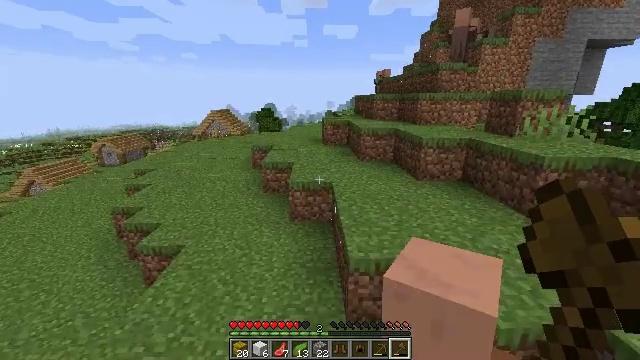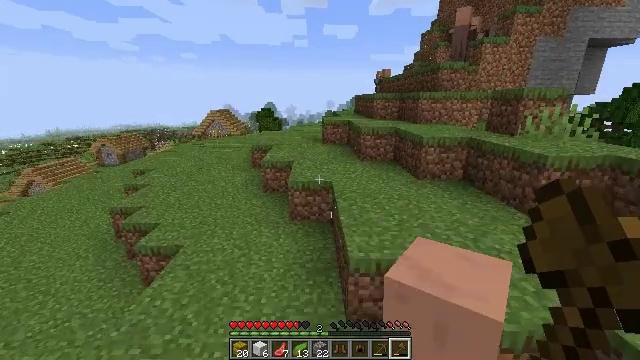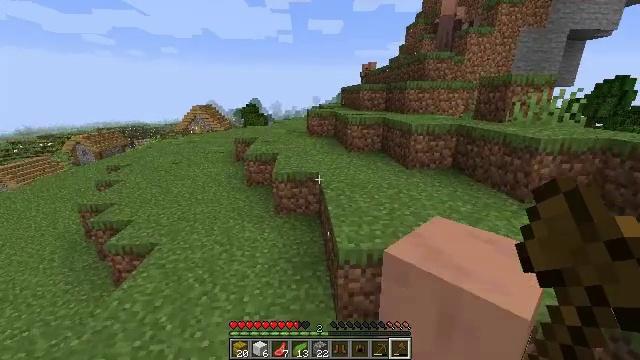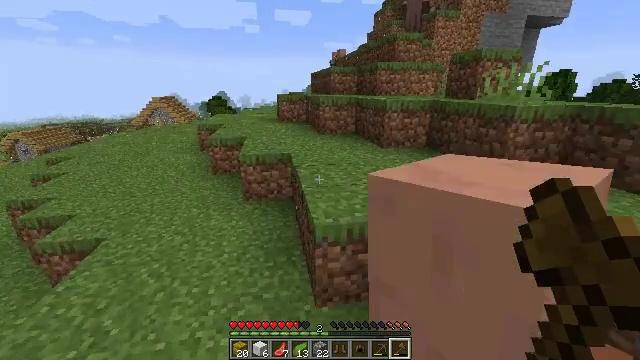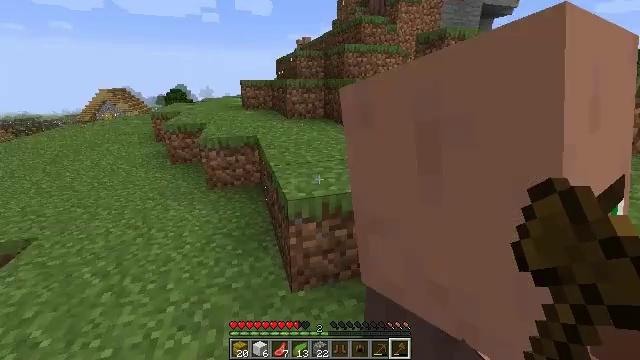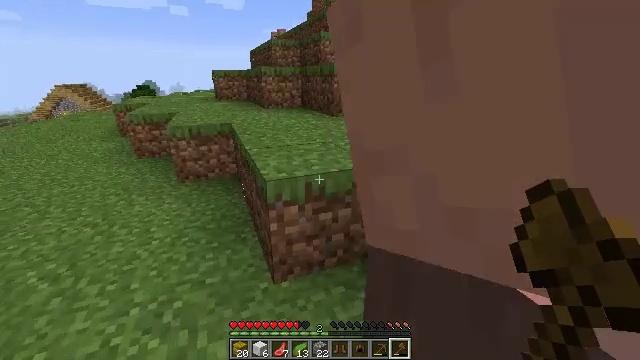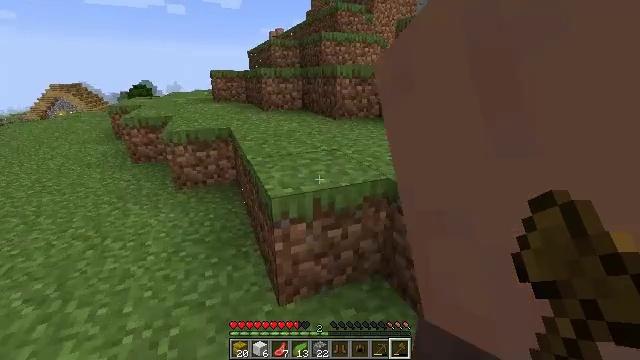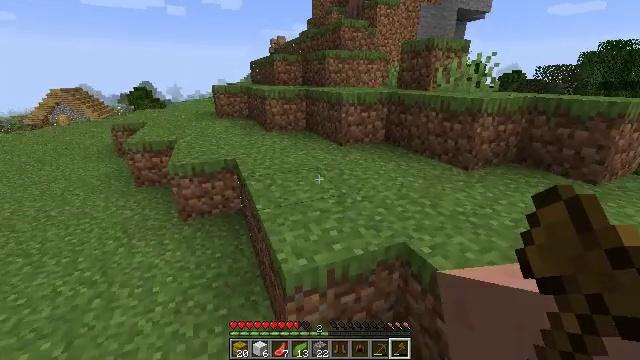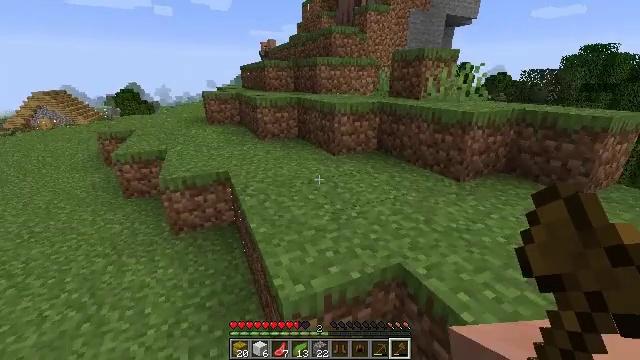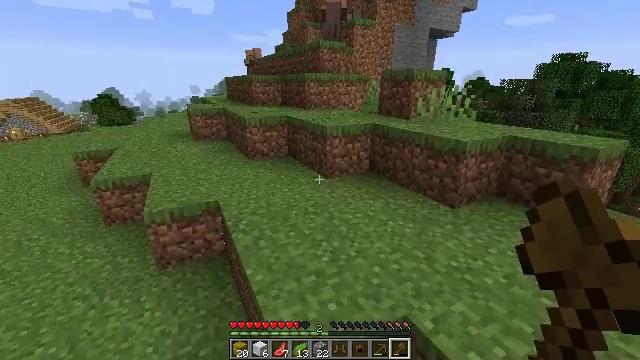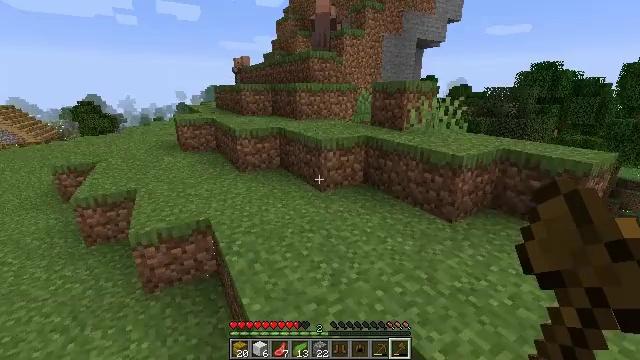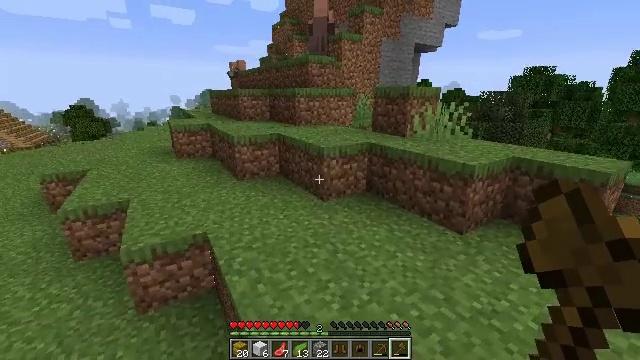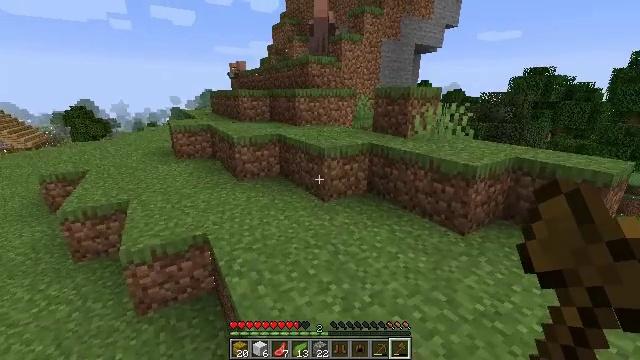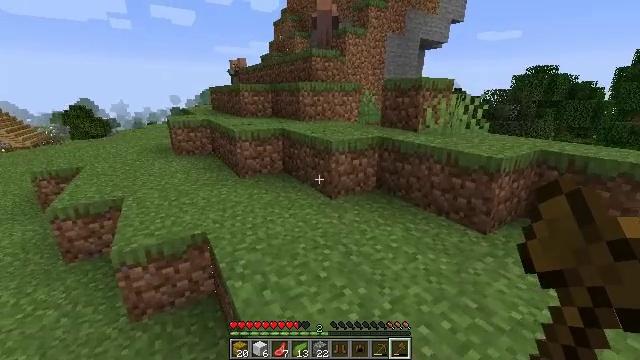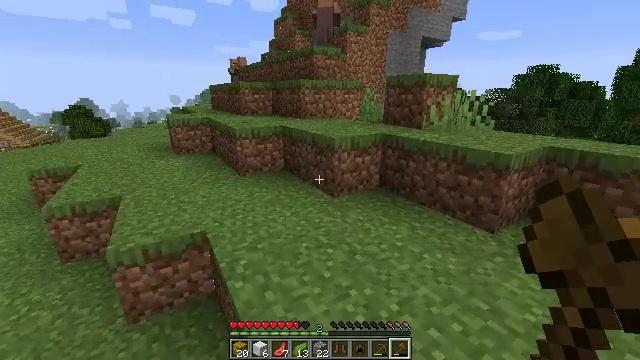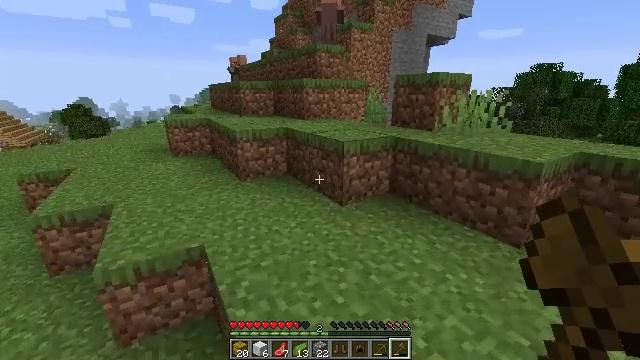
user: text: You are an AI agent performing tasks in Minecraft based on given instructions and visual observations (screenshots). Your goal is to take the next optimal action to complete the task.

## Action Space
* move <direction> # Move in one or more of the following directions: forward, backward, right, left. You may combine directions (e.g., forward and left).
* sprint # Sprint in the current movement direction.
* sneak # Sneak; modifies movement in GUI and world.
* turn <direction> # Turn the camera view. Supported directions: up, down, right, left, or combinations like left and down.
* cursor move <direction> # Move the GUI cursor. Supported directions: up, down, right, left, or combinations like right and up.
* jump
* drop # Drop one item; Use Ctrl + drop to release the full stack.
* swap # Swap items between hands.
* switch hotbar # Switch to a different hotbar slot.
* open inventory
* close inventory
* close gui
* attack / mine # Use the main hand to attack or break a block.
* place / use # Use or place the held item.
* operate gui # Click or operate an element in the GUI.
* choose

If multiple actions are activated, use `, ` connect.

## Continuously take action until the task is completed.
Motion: motion action
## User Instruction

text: Pick up the oxeye daisy.
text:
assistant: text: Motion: move forward, jump
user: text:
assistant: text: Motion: move forward, turn right, jump
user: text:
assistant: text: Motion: move forward, sprint, turn right and down, jump
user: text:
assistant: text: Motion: move forward, sprint, turn right and down, jump
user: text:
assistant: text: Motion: move forward, sprint, turn right, jump
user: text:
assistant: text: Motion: move forward, sprint, jump
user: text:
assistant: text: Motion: move forward, jump
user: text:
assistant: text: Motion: move forward, turn right, jump
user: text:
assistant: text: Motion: move forward, turn right, jump
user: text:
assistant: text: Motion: move forward, turn right and up, jump
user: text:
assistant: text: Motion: move forward, turn right, jump
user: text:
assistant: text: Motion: move forward, jump
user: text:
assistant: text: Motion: move forward, sprint, jump
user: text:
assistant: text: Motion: move forward, sprint, jump
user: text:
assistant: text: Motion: move forward, sprint, jump
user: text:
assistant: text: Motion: move forward, sprint, turn left, jump
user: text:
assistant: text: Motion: move forward, turn left, jump
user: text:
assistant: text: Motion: move forward, jump
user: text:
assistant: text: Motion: move forward, jump
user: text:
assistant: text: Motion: move forward, jump
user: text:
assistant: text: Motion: move forward, jump
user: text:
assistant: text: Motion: move forward, jump
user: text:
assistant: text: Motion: move forward, jump
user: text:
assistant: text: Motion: move forward, jump
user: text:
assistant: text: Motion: move forward, sprint, turn left, jump
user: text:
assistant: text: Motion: move forward, sprint, turn left, jump
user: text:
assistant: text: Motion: move forward, sprint, turn left, jump
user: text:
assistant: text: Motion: move forward, sprint, jump
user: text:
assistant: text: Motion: move forward, jump
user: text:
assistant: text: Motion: move forward, jump